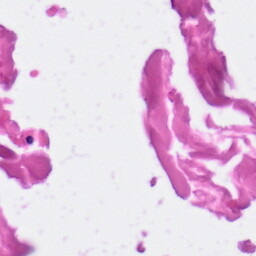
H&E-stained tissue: Skin